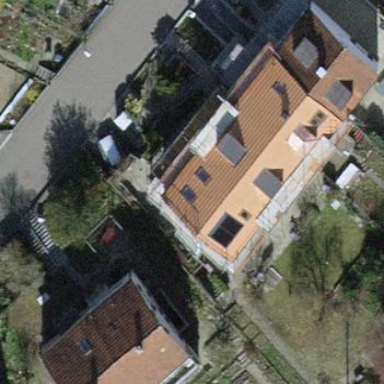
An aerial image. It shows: Building with tiled roof.